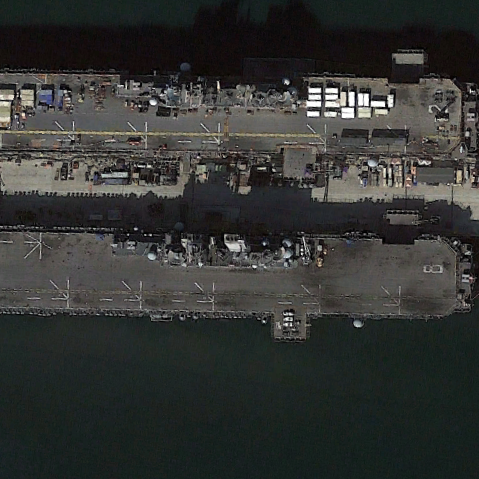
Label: assault